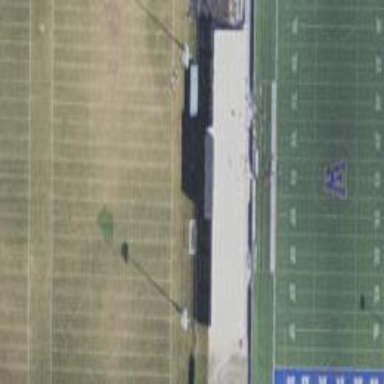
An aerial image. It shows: American football pitch for leisure and sport activities.